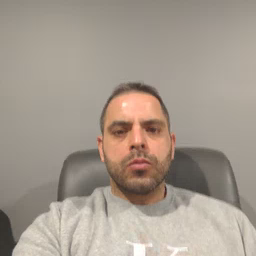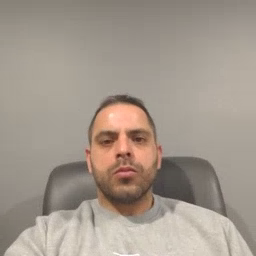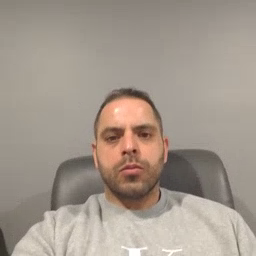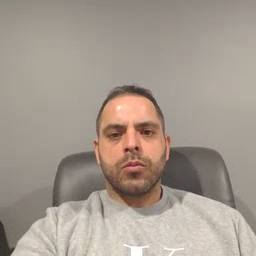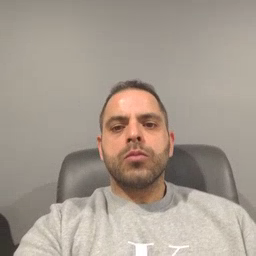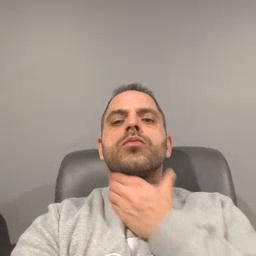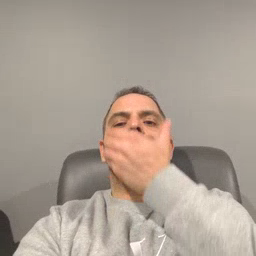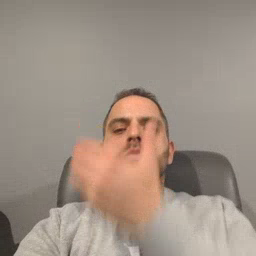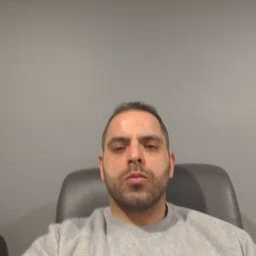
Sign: giraffe